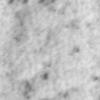
Label: no_change